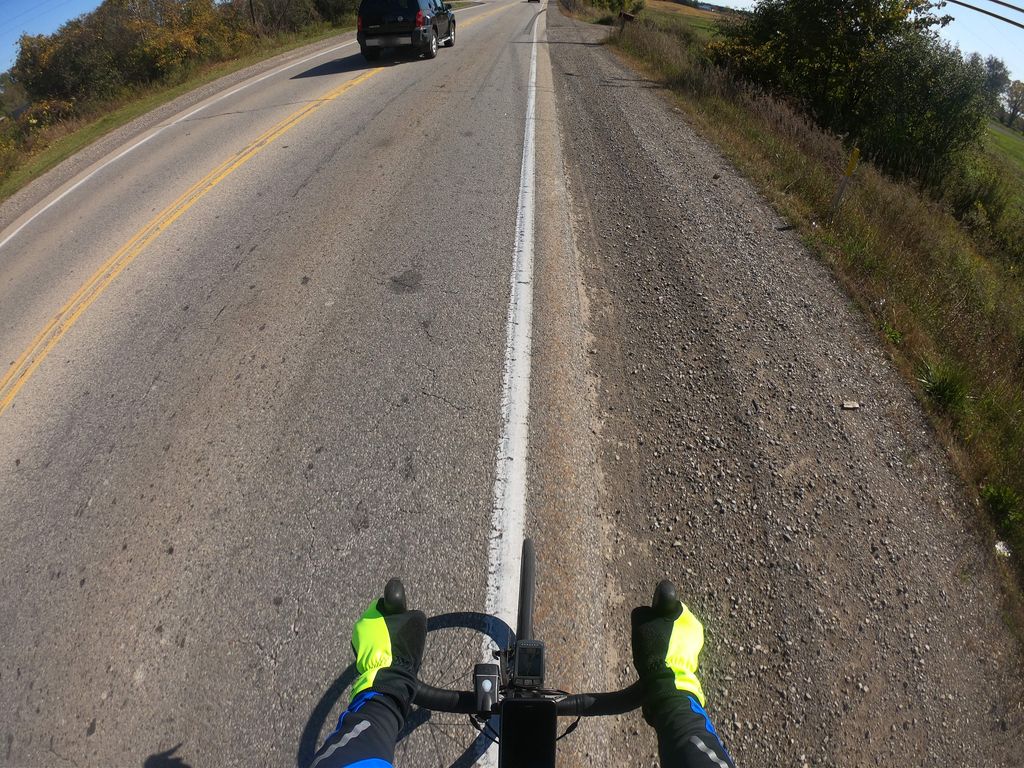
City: kitchener-waterloo